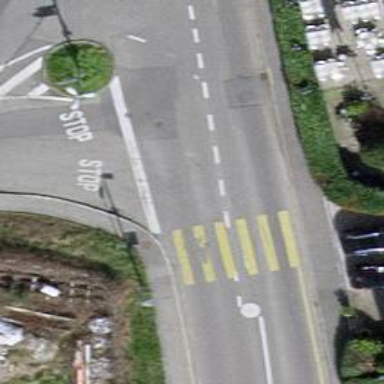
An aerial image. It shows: Marked zebra crossing on the road.